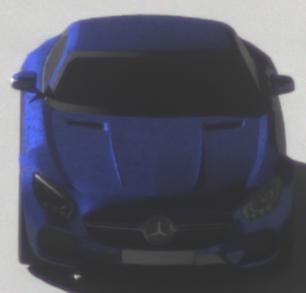
Make: Mercedes-Benz
Model: AMG GT Coupé
Detailed model: AMG GT (190) Coupé
Model produced from: 2014/10
Model produced until: 2017/01
Doors: 2
Color: blue
Road condition: dry road
Daytime: morning or afternoon
Contrast: high contrast